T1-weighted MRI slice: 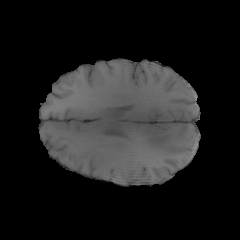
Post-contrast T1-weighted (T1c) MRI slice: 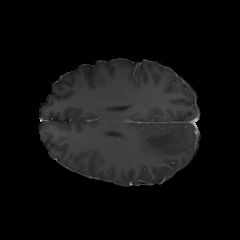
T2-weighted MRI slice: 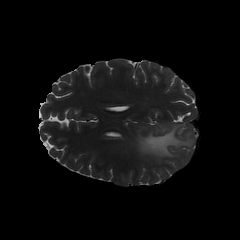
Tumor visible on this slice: yes